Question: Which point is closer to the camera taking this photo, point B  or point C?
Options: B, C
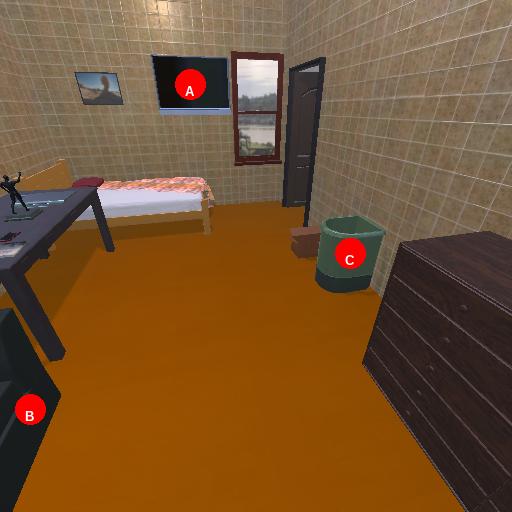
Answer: B